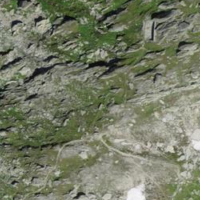
EUNIS habitat code: 31
Species observed at this site:
Falco peregrinus